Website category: movie
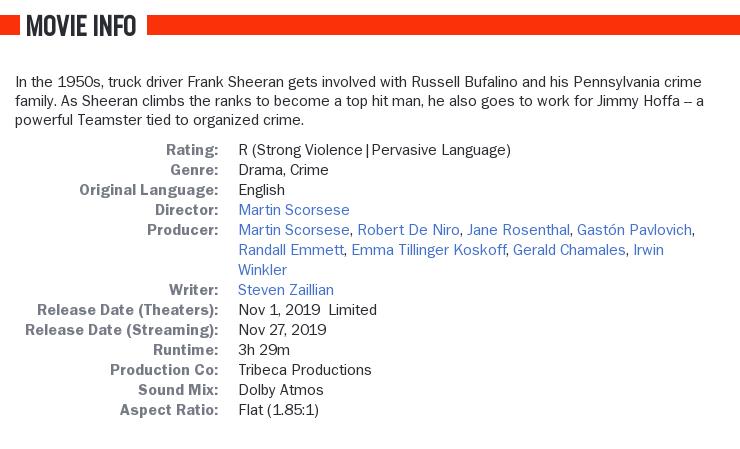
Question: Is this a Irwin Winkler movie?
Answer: no

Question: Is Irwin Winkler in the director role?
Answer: no

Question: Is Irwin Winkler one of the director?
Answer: no

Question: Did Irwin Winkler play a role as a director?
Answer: no

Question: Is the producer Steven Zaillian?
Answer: no

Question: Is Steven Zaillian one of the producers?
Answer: no

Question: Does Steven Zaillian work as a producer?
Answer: no

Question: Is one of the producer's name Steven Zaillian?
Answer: no

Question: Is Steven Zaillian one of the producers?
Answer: no

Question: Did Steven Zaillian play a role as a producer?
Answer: no

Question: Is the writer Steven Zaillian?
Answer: yes

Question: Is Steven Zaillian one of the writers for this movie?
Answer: yes

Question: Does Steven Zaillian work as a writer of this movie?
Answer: yes

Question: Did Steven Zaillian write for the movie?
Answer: yes

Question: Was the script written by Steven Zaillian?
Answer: yes

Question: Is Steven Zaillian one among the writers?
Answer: yes

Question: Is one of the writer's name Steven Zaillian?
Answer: yes

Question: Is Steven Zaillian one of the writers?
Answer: yes

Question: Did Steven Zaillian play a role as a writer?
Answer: yes

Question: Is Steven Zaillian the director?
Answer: no

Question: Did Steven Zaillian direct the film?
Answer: no

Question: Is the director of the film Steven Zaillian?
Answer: no

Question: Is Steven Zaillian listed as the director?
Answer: no

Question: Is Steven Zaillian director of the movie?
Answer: no

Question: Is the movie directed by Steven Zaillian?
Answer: no

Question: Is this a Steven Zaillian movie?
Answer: no

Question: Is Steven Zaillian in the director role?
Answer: no

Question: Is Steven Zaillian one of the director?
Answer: no

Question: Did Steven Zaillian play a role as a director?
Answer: no